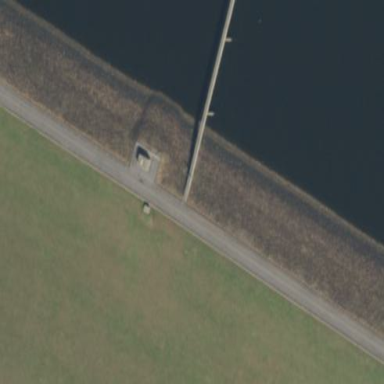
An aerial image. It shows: Dam along waterway.